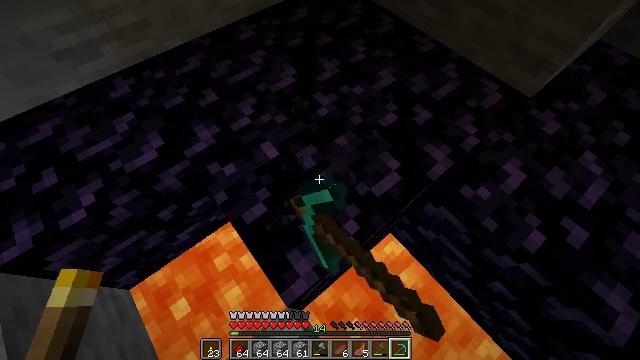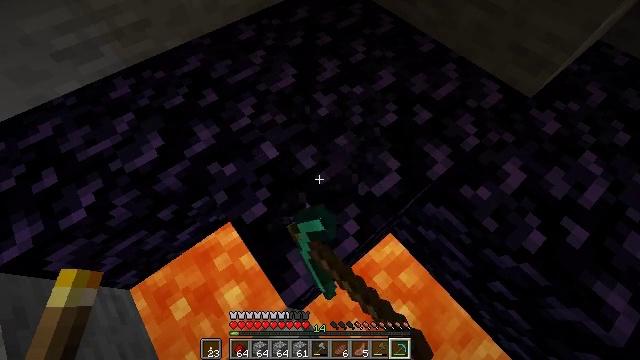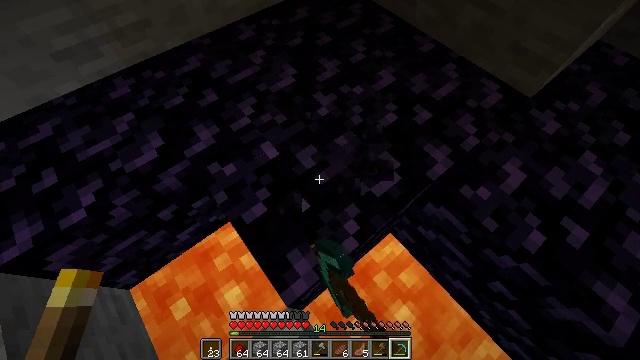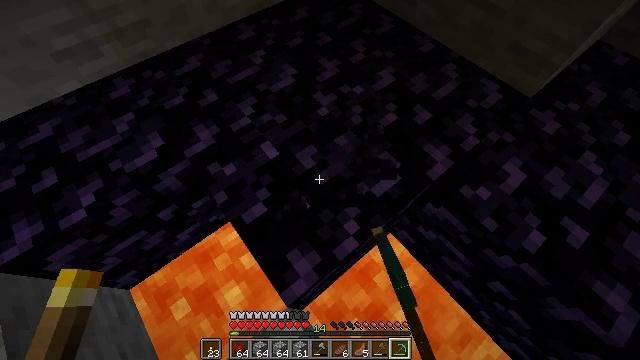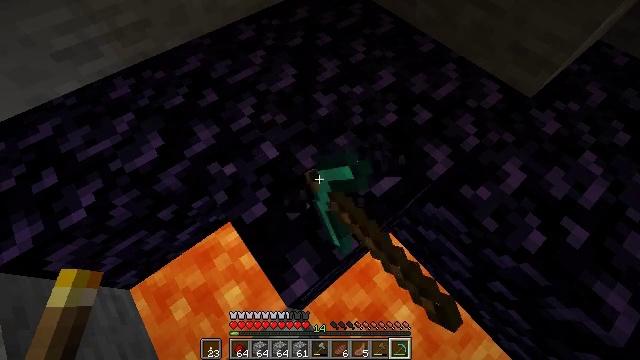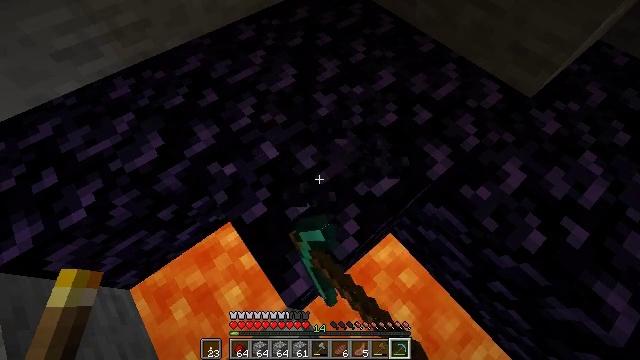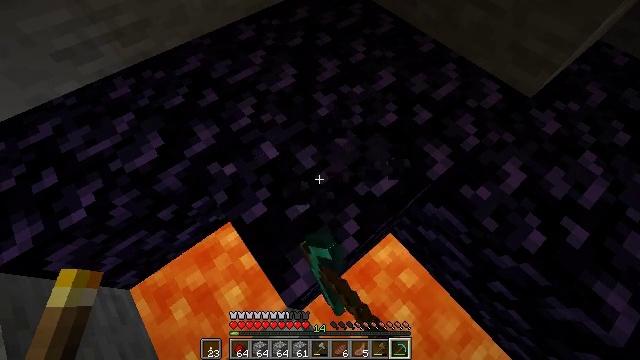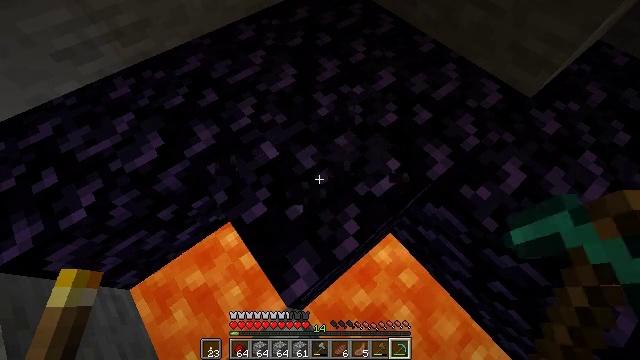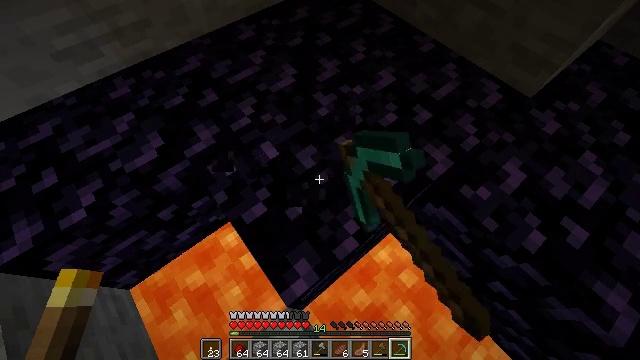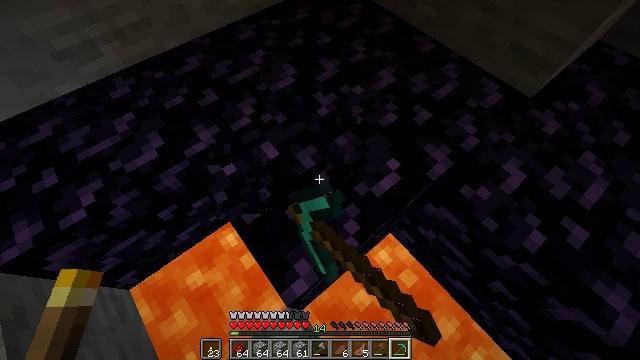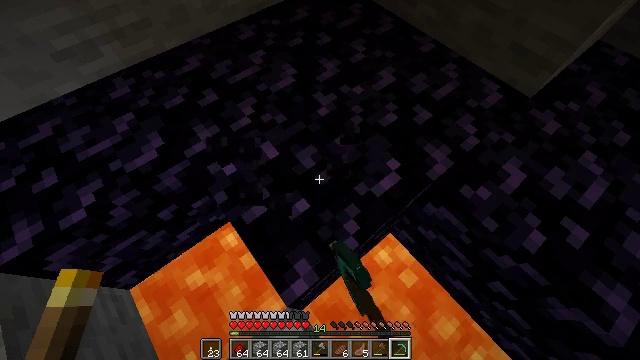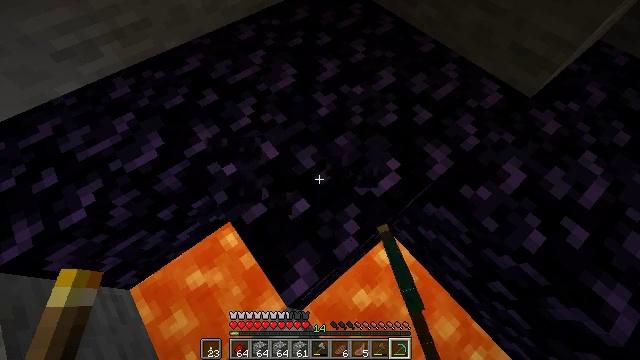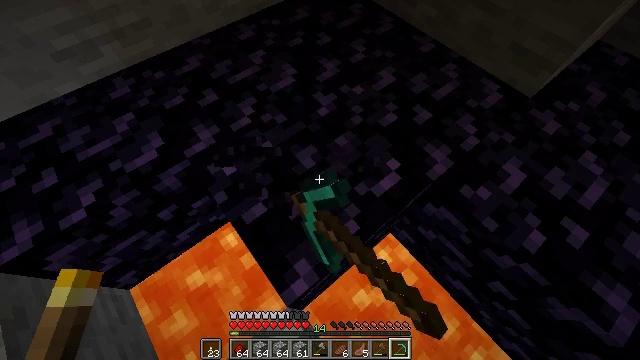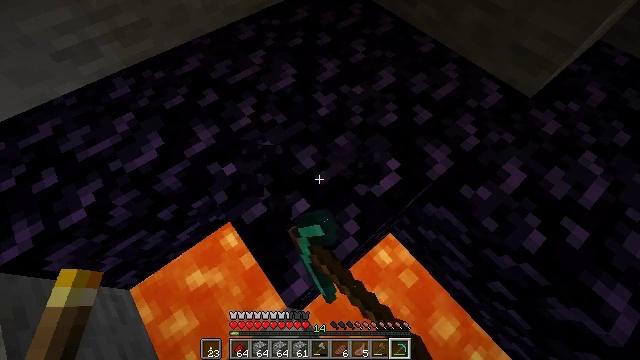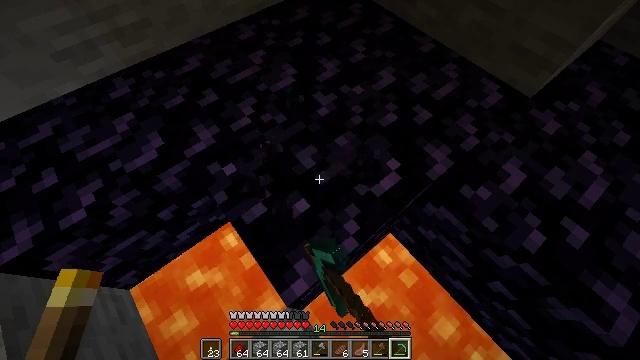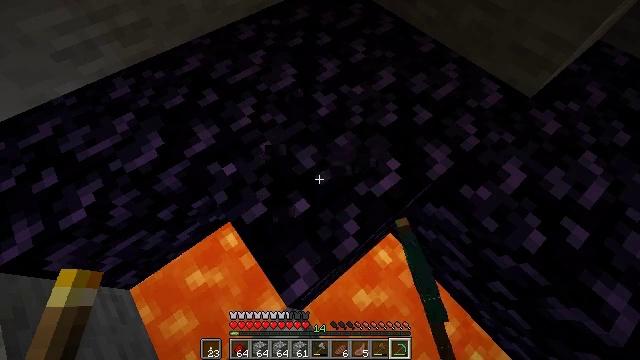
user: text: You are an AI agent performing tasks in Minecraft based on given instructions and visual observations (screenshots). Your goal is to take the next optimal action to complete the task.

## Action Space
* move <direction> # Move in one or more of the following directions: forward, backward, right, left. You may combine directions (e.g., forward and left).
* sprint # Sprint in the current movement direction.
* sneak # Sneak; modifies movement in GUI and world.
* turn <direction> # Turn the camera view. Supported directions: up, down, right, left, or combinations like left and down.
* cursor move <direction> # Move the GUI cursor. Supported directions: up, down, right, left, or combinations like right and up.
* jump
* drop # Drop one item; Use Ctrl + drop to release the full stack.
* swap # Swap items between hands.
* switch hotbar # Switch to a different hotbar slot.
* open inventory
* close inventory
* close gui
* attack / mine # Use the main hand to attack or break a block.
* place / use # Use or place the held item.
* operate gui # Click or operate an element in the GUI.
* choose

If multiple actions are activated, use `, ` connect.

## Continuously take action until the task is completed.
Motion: motion action
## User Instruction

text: Gather obsidian from a lava source.
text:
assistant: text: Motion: sneak, attack / mine
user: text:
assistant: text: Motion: sneak, attack / mine
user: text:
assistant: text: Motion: sneak, attack / mine
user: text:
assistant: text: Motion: sneak, attack / mine
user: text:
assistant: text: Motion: sneak, attack / mine
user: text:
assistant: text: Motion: sneak, attack / mine
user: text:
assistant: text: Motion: sneak, attack / mine
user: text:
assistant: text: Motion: sneak, attack / mine
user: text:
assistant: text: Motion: sneak, attack / mine
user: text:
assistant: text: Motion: sneak, attack / mine
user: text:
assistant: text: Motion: sneak, attack / mine
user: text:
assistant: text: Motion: sneak, attack / mine
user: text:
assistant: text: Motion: sneak, attack / mine
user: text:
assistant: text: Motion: sneak, attack / mine
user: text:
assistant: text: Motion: sneak, attack / mine
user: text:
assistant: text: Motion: sneak, attack / mine
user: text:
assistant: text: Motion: sneak, attack / mine
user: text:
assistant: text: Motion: sneak, attack / mine
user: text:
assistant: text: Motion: sneak, attack / mine
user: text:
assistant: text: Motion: sneak, attack / mine
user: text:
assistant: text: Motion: sneak, attack / mine
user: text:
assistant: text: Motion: sneak, attack / mine
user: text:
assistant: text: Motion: sneak, attack / mine
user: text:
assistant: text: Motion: sneak, attack / mine
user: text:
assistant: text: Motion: sneak, attack / mine
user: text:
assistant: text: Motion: sneak, attack / mine
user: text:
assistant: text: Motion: sneak, attack / mine
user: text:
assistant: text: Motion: sneak, attack / mine